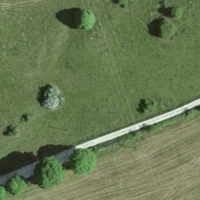
EUNIS habitat code: 25
Species observed at this site:
Clinopodium vulgare